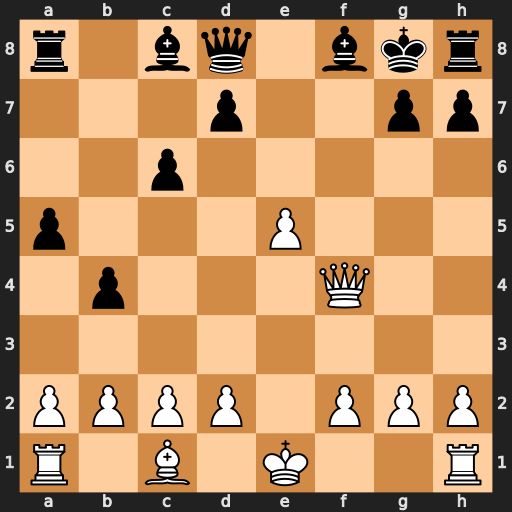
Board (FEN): r1bq1bkr/3p2pp/2p5/p3P3/1p3Q2/8/PPPP1PPP/R1B1K2R
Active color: w
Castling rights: KQ
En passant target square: -
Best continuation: Qc4+ d5 exd6+ Be6 Qxe6#